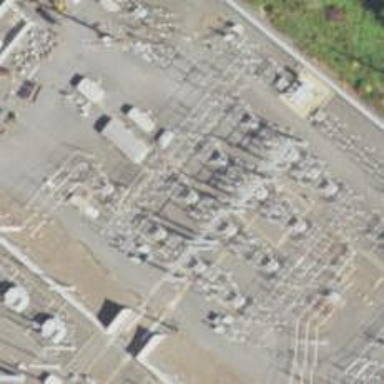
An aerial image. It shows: Switch for power supply.